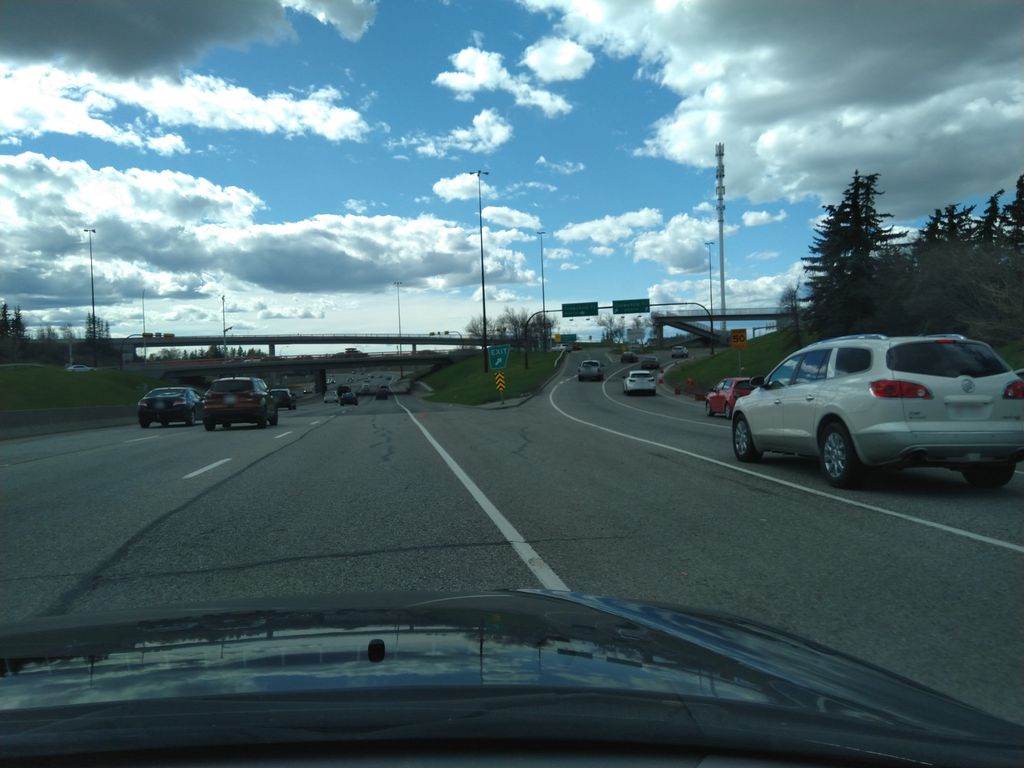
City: calgary